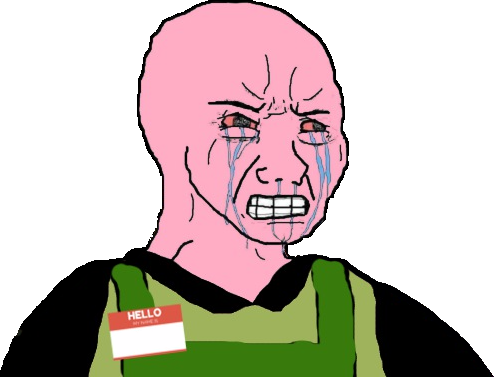
Label: 5_Rage